Question: I noticed when looking at paypal's website they have their company name next to the lock icon in chrome. Is this because they authored their ssl cert or how do you think they achieved this? It's something I've been curious about and I'm having trouble finding any answers during my searches.

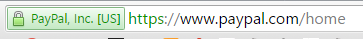
Answer: You need a certificate which is called "Extended valiation" (EV) certificate.
<URL>